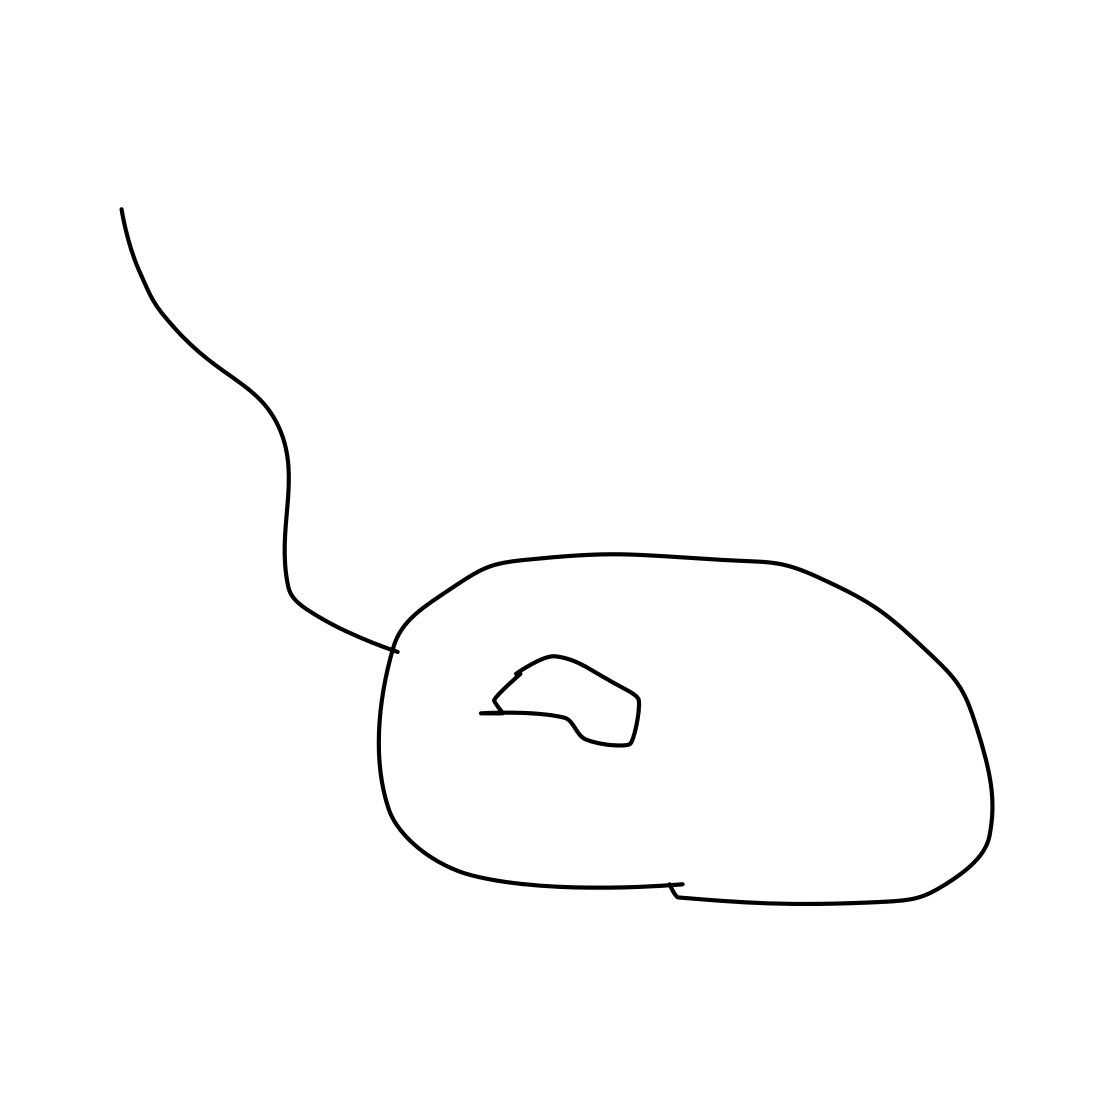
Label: computer-mouse